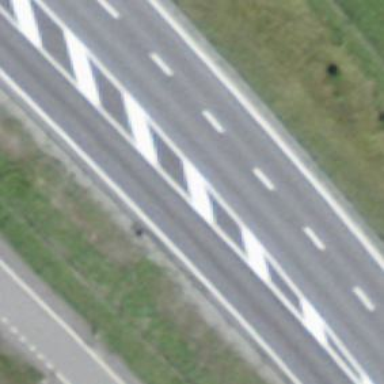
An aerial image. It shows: Primary road with asphalt surface.